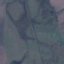
Land use / land cover class: Pasture